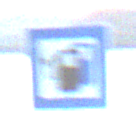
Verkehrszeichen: LadestationFuerElektrofahrzeuge
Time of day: SunriseSunset
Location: Outdoor (RoadRail)
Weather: PartlyCloudy
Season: NotSpecified
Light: Natural